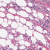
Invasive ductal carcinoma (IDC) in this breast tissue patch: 1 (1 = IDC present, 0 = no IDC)